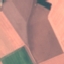
Land use / land cover class: AnnualCrop